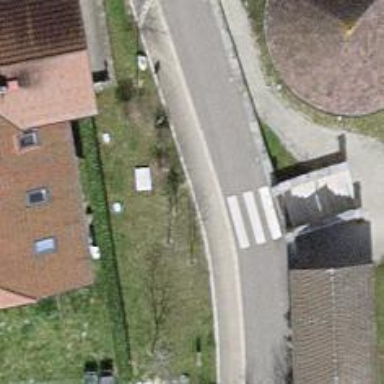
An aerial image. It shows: Uncontrolled zebra crossing on the road.